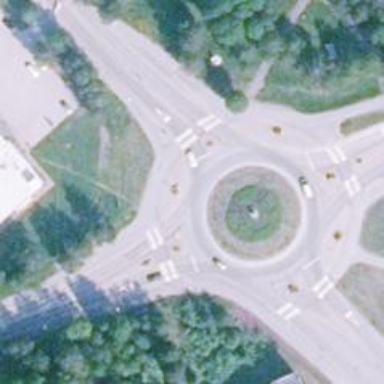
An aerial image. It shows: Secondary road with asphalt surface leading to roundabout.